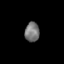
Tissue: skin
Cell type: Fibroblasts
Senescence score: 0.7097
Nuclear area (px): 280
Mean DAPI intensity: 117.211